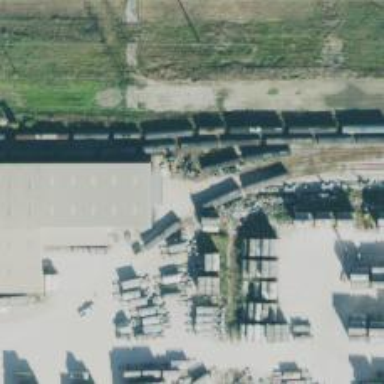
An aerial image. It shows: Rail spur service.